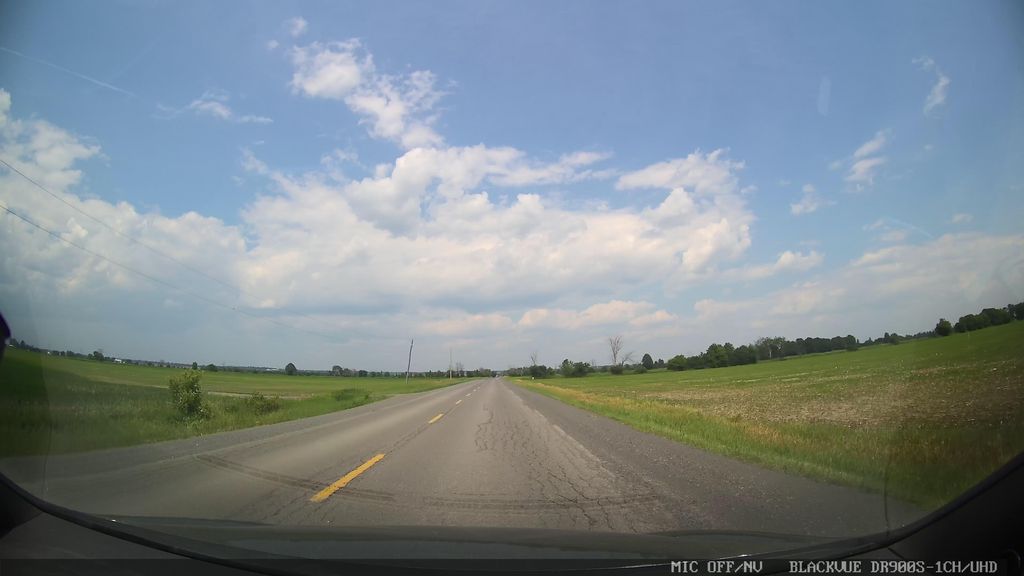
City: ottawa-gatineau